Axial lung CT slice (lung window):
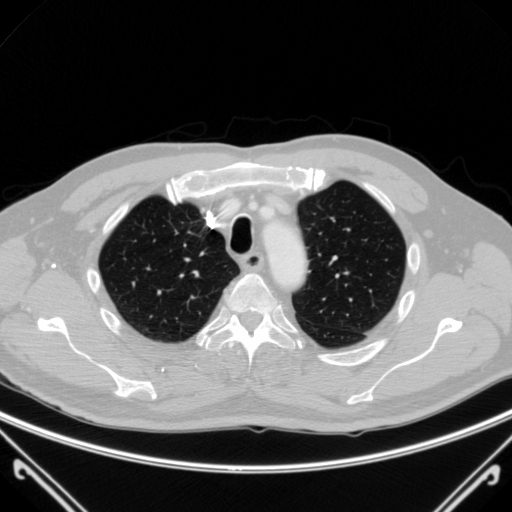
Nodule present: no